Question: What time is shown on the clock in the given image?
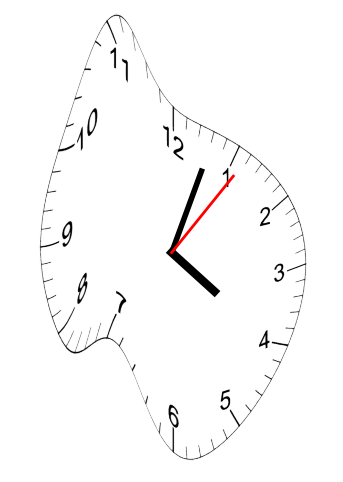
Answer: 04:03:06